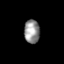
Tissue: prostate
Cell type: T cells
Senescence score: 0.3536
Nuclear area (px): 354
Mean DAPI intensity: 148.367